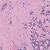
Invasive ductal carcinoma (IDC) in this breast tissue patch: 1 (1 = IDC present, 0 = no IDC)